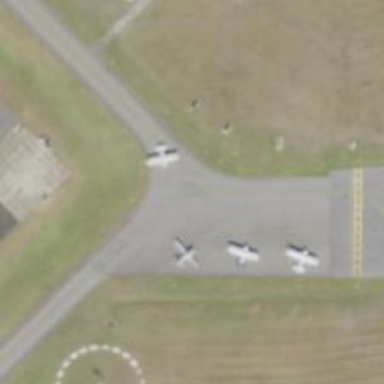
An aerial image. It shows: Image of taxiway at airport.